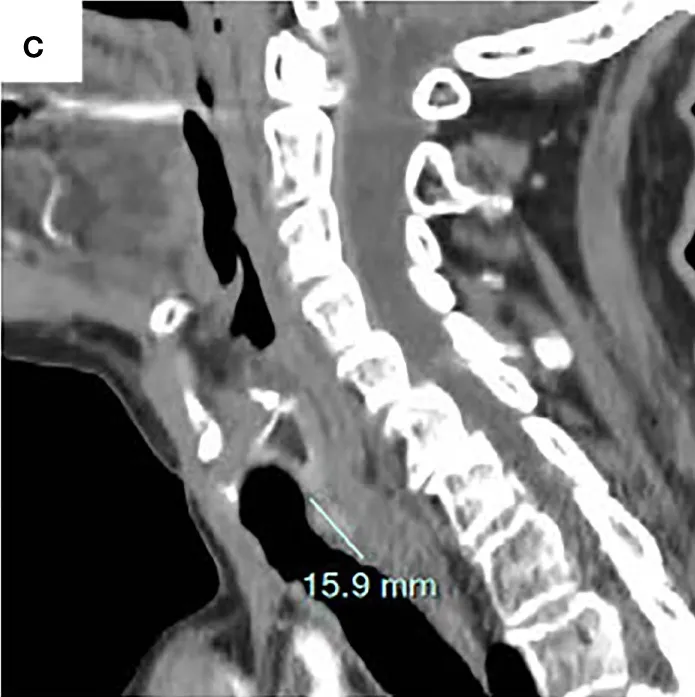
(B, C) Cervical computed tomography demonstrating a right retro-tracheal mass of 15.9 x 12.9 x 7.5 mm corresponding to local recurrence of the incompletely resected parathyroid carcinoma.
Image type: radiology (ct)